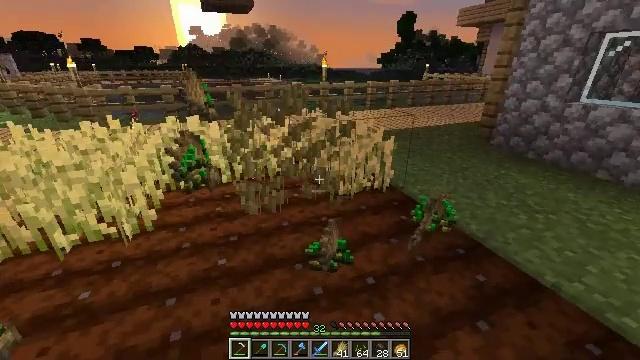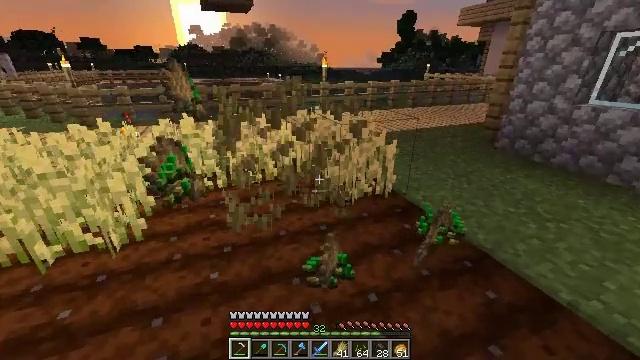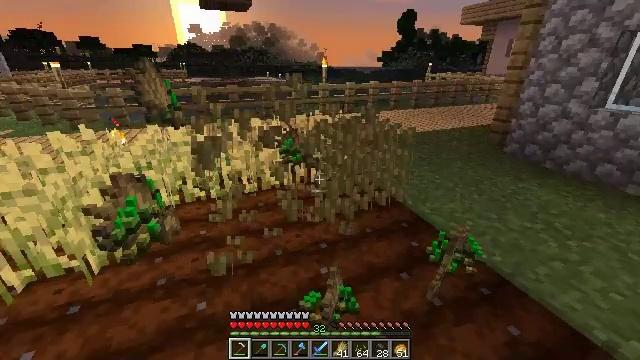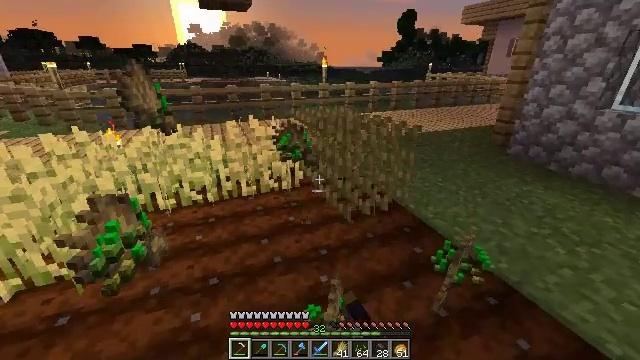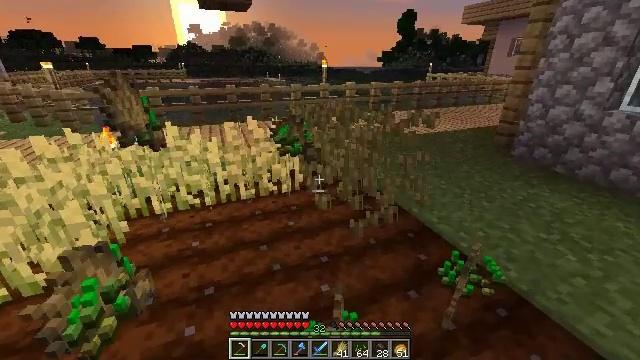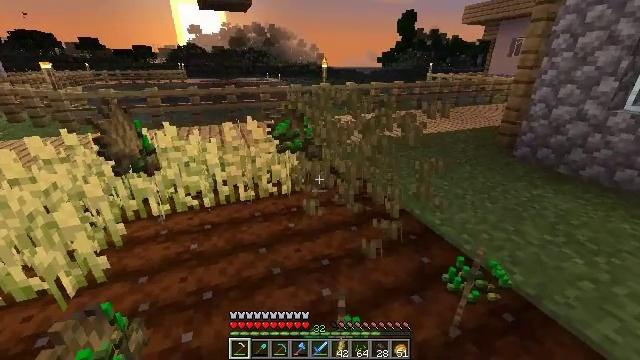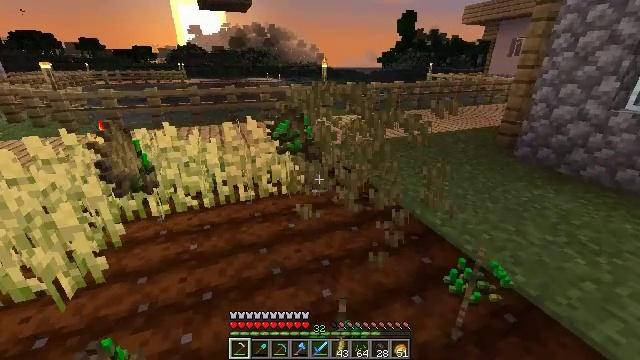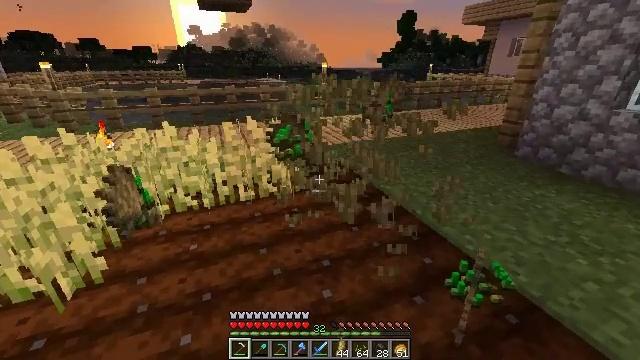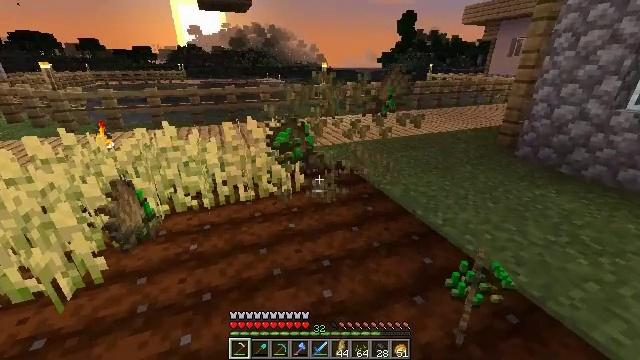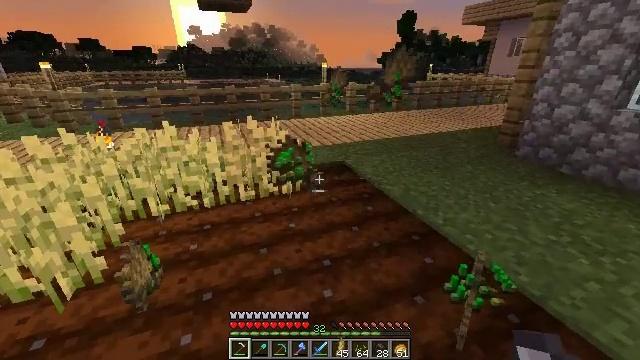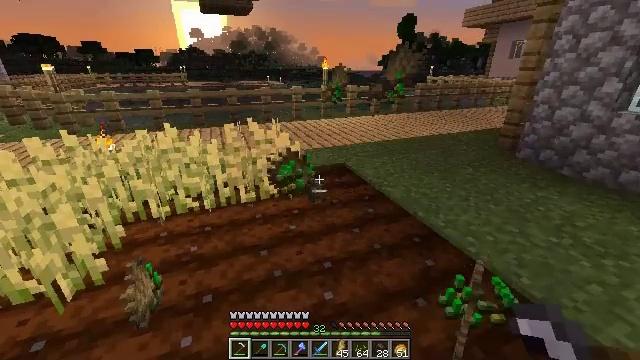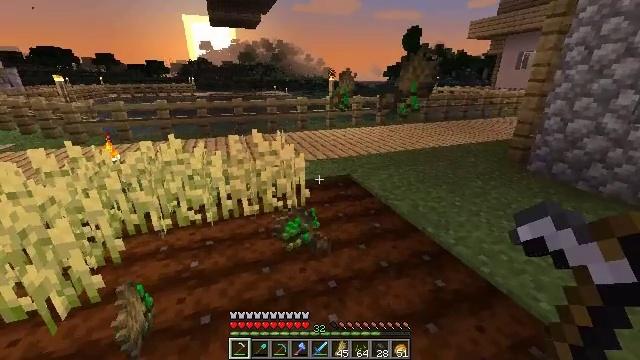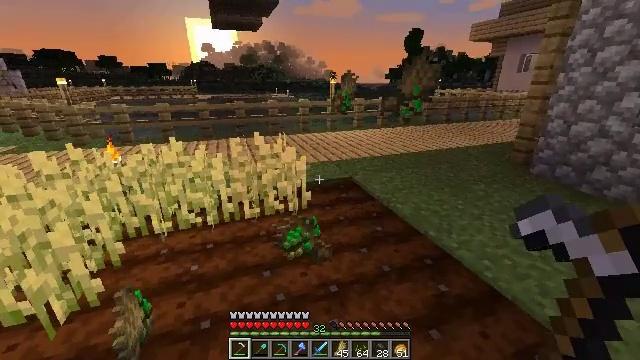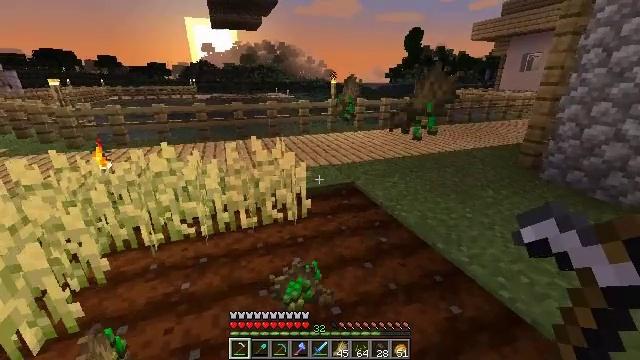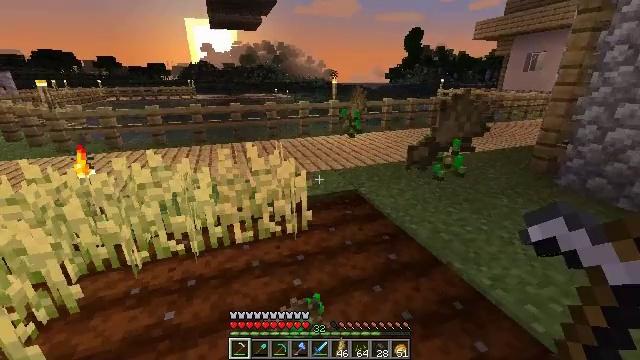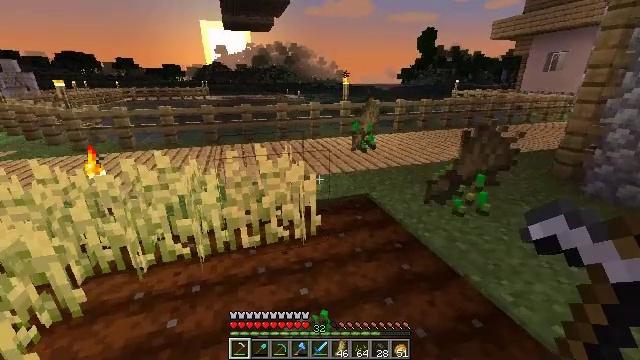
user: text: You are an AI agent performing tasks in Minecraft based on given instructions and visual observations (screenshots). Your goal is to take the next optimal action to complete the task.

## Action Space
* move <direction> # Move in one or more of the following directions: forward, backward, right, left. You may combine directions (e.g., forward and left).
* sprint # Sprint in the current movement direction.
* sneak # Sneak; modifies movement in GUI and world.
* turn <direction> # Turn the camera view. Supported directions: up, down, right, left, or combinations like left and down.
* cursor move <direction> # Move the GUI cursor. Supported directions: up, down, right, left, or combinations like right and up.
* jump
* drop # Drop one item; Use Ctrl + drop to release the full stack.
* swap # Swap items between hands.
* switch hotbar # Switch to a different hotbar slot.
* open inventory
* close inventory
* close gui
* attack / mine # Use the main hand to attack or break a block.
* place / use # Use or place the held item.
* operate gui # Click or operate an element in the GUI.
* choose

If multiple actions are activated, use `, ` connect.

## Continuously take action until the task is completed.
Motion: motion action
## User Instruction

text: Destroy the wheat to collect it.
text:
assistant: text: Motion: move forward
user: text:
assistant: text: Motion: move forward, attack / mine
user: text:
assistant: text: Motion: attack / mine
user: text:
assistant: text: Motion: attack / mine
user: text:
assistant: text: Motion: no_op
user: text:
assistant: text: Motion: no_op
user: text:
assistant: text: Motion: no_op
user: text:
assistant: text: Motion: no_op
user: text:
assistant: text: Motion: no_op
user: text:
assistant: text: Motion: no_op
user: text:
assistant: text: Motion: move forward, turn left and up
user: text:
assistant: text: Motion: move forward
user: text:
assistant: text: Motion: move forward
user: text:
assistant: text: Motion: move forward
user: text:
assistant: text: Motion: turn left
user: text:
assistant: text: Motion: turn left
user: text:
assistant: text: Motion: turn left
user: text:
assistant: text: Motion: attack / mine
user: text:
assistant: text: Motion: attack / mine
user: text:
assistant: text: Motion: turn left and down, attack / mine
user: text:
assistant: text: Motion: turn left, attack / mine
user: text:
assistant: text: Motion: no_op
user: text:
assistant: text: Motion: turn left
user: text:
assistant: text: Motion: turn left
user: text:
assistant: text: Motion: turn left
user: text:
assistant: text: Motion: turn left
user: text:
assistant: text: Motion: attack / mine
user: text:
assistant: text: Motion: attack / mine
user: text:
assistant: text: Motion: turn left, attack / mine
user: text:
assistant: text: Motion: turn left, attack / mine